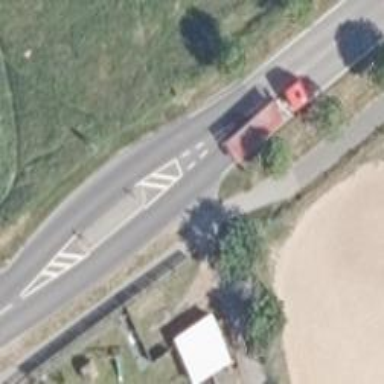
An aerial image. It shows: Tertiary road with separate asphalt surfaces for the sidewalk and cycleway.